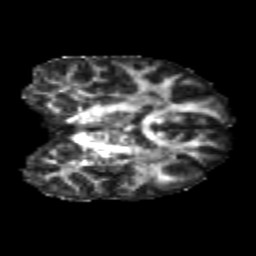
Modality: FA
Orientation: coronal
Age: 24
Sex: male
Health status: healthy
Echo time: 0.074 s